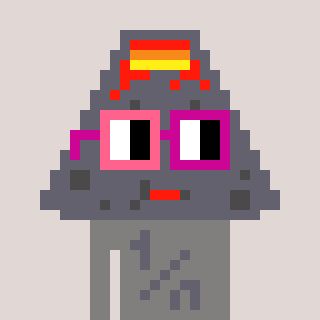
a pixel art character with square pink and red glasses, a volcano-shaped head and a bluegrey-colored body on a warm background